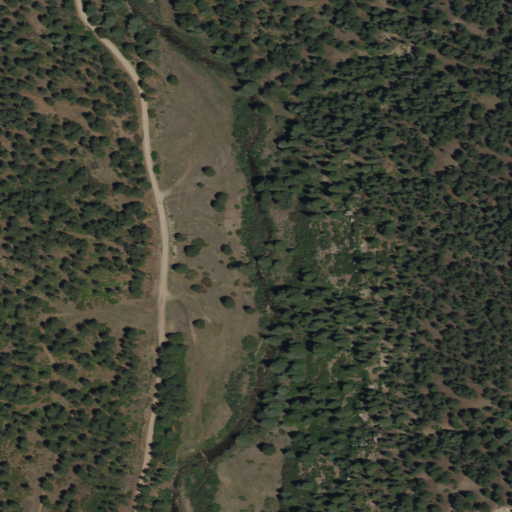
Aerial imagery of valley in New Mexico named McMillan Canyon containing evergreen forest, woody wetlands, and shrub